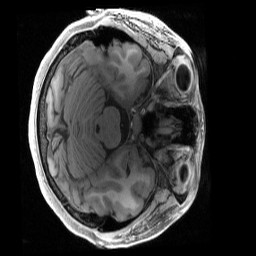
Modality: T1w
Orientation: axial
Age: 23
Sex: female
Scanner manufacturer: siemens
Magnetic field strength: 3 T
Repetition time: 2.4 s
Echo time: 0.00222 s